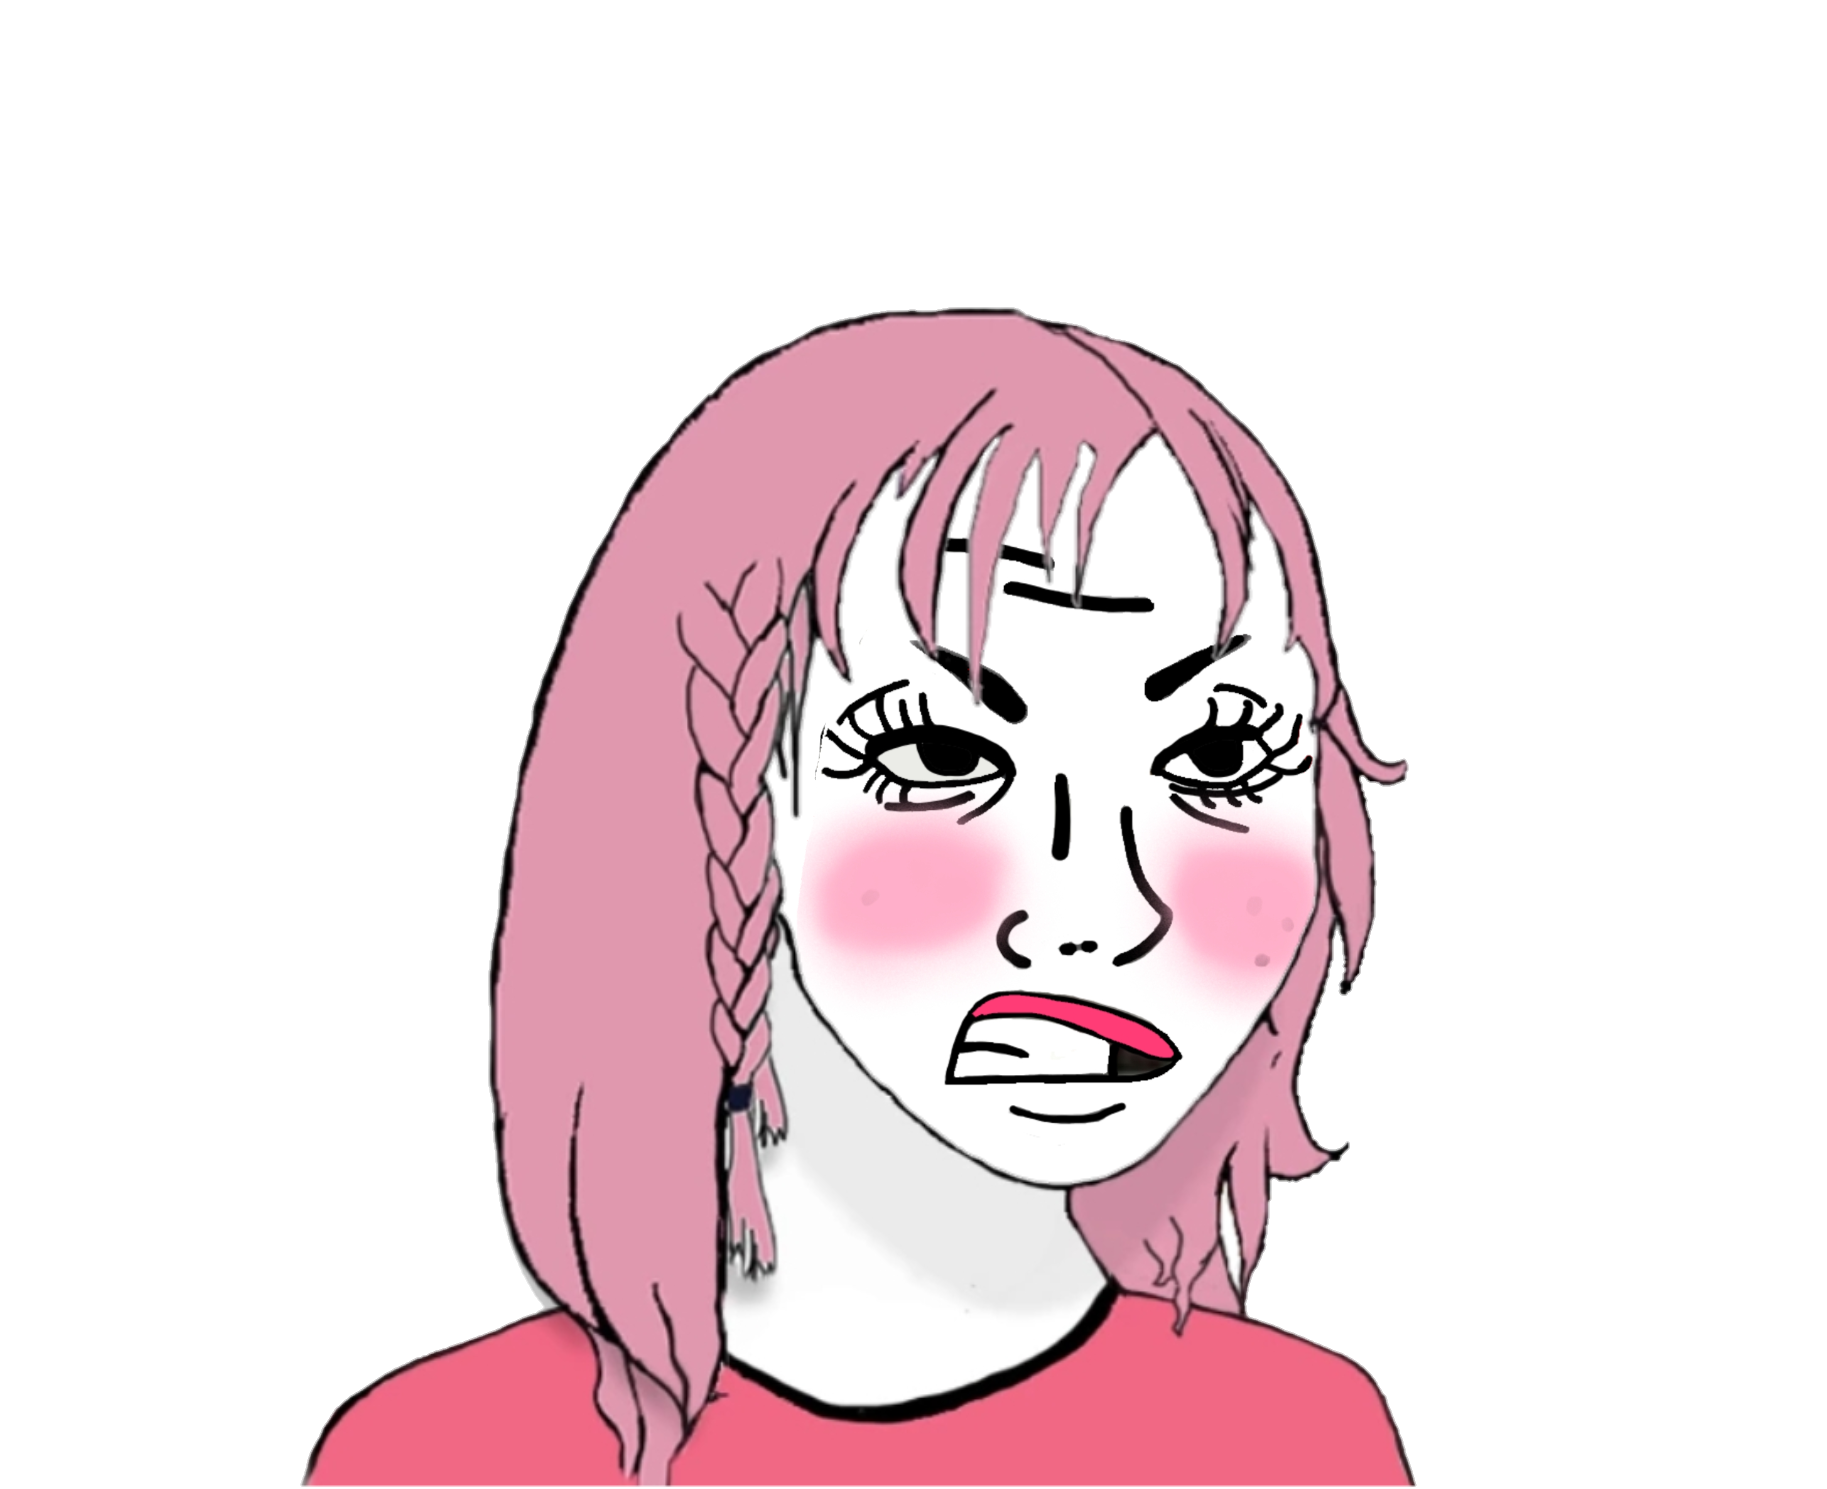
Label: 5_Daddys_Girl